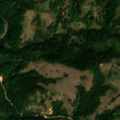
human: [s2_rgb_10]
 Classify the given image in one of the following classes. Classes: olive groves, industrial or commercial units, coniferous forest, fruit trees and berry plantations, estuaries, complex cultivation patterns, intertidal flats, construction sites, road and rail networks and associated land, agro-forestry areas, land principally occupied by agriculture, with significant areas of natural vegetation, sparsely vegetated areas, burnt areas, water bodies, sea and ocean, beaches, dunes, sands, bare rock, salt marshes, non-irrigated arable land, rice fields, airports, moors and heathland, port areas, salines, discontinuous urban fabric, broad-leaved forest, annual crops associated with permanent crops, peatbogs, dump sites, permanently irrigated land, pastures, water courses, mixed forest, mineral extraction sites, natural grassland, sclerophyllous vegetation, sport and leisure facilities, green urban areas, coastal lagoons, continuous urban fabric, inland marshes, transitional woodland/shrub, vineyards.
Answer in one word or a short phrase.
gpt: land principally occupied by agriculture, with significant areas of natural vegetation, broad-leaved forest, transitional woodland/shrub